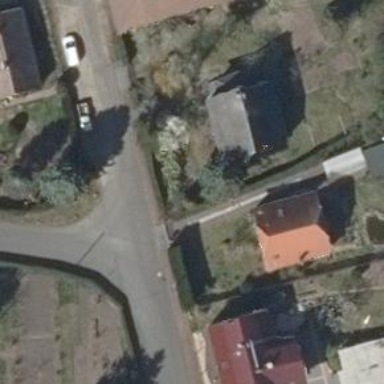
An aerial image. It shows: Asphalt road in residential area.